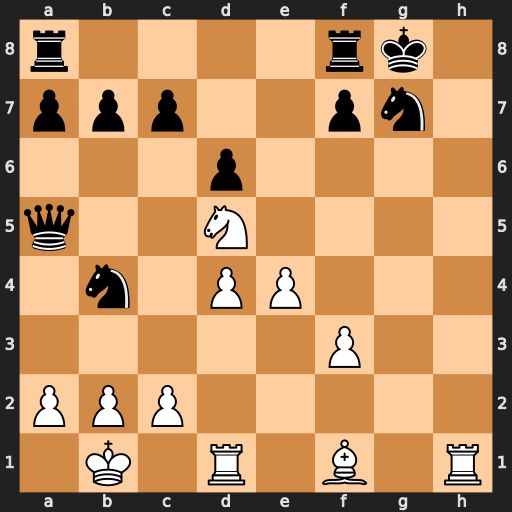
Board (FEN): r4rk1/ppp2pn1/3p4/q2N4/1n1PP3/5P2/PPP5/1K1R1B1R
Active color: w
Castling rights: -
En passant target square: -
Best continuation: Nf6#